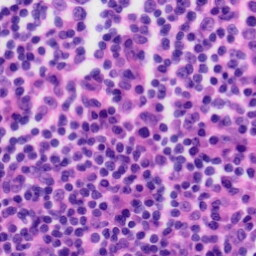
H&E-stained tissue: Tonsil